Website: lowes
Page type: billing-address
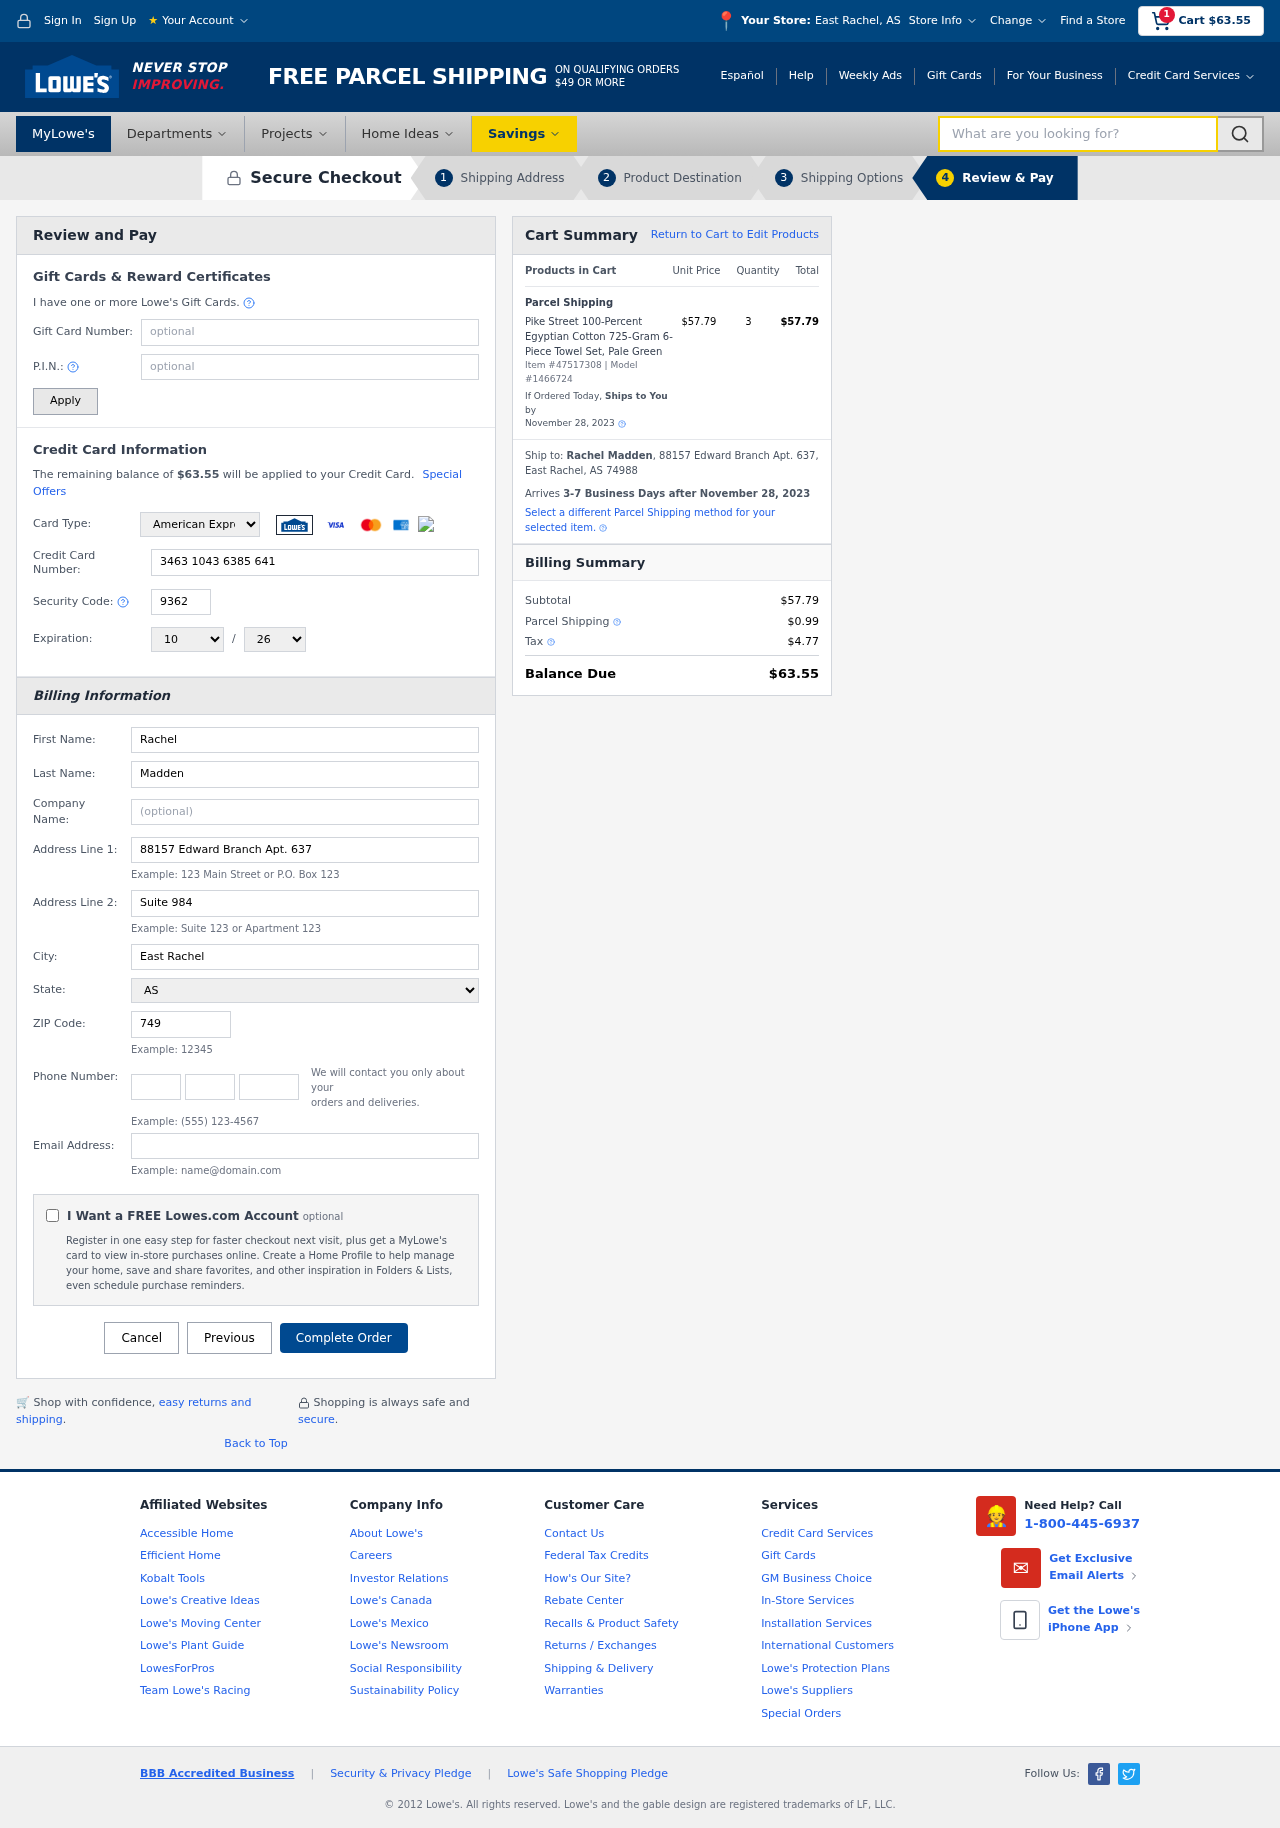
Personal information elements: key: PII_CARD_CVV
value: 9362
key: PII_CARD_EXPIRY_MONTH
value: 10
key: PII_CARD_EXPIRY_YEAR
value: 26
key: PII_CARD_NUMBER
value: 3463 1043 6385 641
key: PII_CARD_TYPE
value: American Express
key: PII_CITY
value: East Rachel
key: PII_CITY_STATE
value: East Rachel, AS
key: PII_EMAIL
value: rachel_madden@gmail.com
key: PII_FIRSTNAME
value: Rachel
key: PII_FULLNAME
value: Rachel Madden
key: PII_LASTNAME
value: Madden
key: PII_PHONE_AREA
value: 686
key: PII_PHONE_PREFIX
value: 841
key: PII_PHONE_SUFFIX
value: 6601
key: PII_POSTCODE
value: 74988
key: PII_STATE
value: AS
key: PII_STREET
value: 88157 Edward Branch Apt. 637
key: PII_STREET2
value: Suite 984
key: PII_CITY_STATE_ZIP
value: East Rachel, AS 74988
Product elements: key: PRODUCT1_NAME
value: Pike Street 100-Percent Egyptian Cotton 725-Gram 6-Piece Towel Set, Pale Green
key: PRODUCT1_PRICE
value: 57.79
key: PRODUCT1_QUANTITY
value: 3
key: PRODUCT_ITEM_NUMBER
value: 47517308
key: PRODUCT_MODEL_NUMBER
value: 1466724
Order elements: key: ORDER_SUBTOTAL
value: $63.55
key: ORDER_TOTAL
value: $63.55
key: ORDER_SHIPPING_DATE
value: November 28, 2023
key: ORDER_SUBTOTAL
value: $57.79
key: ORDER_DELIVERY_DATE
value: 3-7 Business Days after November 28, 2023
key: ORDER_SHIPPING_DATE2
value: November 28, 2023
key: ORDER_SUBTOTAL2
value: $57.79
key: ORDER_SHIPPING_COST
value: $0.99
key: ORDER_TAX
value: $4.77
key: ORDER_TOTAL2
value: $63.55
Search elements: key: HEADER_SEARCH
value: What are you looking for?